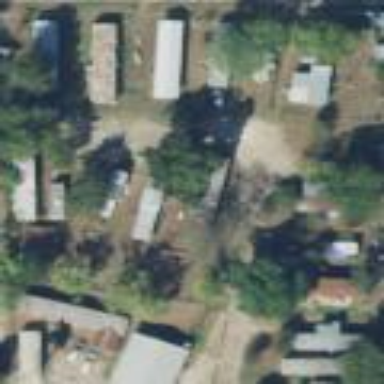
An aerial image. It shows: Residential area known as trailer park.